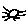
Label: sun